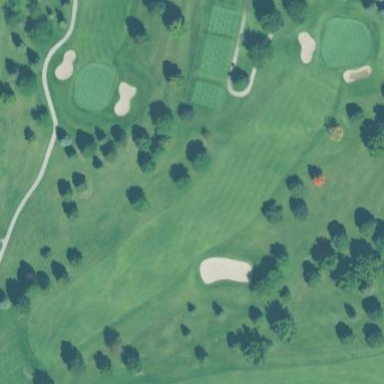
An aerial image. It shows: Rough grassy area used for golf.